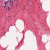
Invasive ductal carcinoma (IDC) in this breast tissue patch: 0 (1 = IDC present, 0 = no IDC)